Aerial crown-view tile of a tropical tree (Barro Colorado Island, Panama), acquired 20240918:
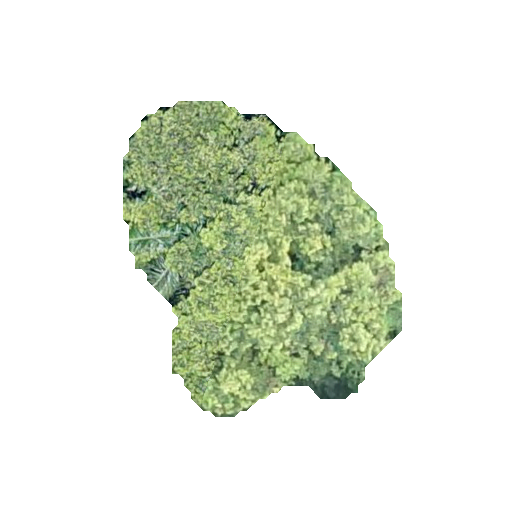
Species: Luehea seemannii
GBIF accepted scientific name: Luehea seemannii
Crown area: 97.006 m²